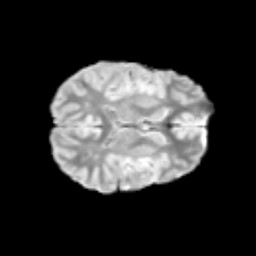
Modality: T2w
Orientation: axial
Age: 10
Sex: female
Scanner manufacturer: siemens
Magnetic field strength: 3 T
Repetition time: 3.8 s
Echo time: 0.07 s